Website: home-depot
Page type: cart
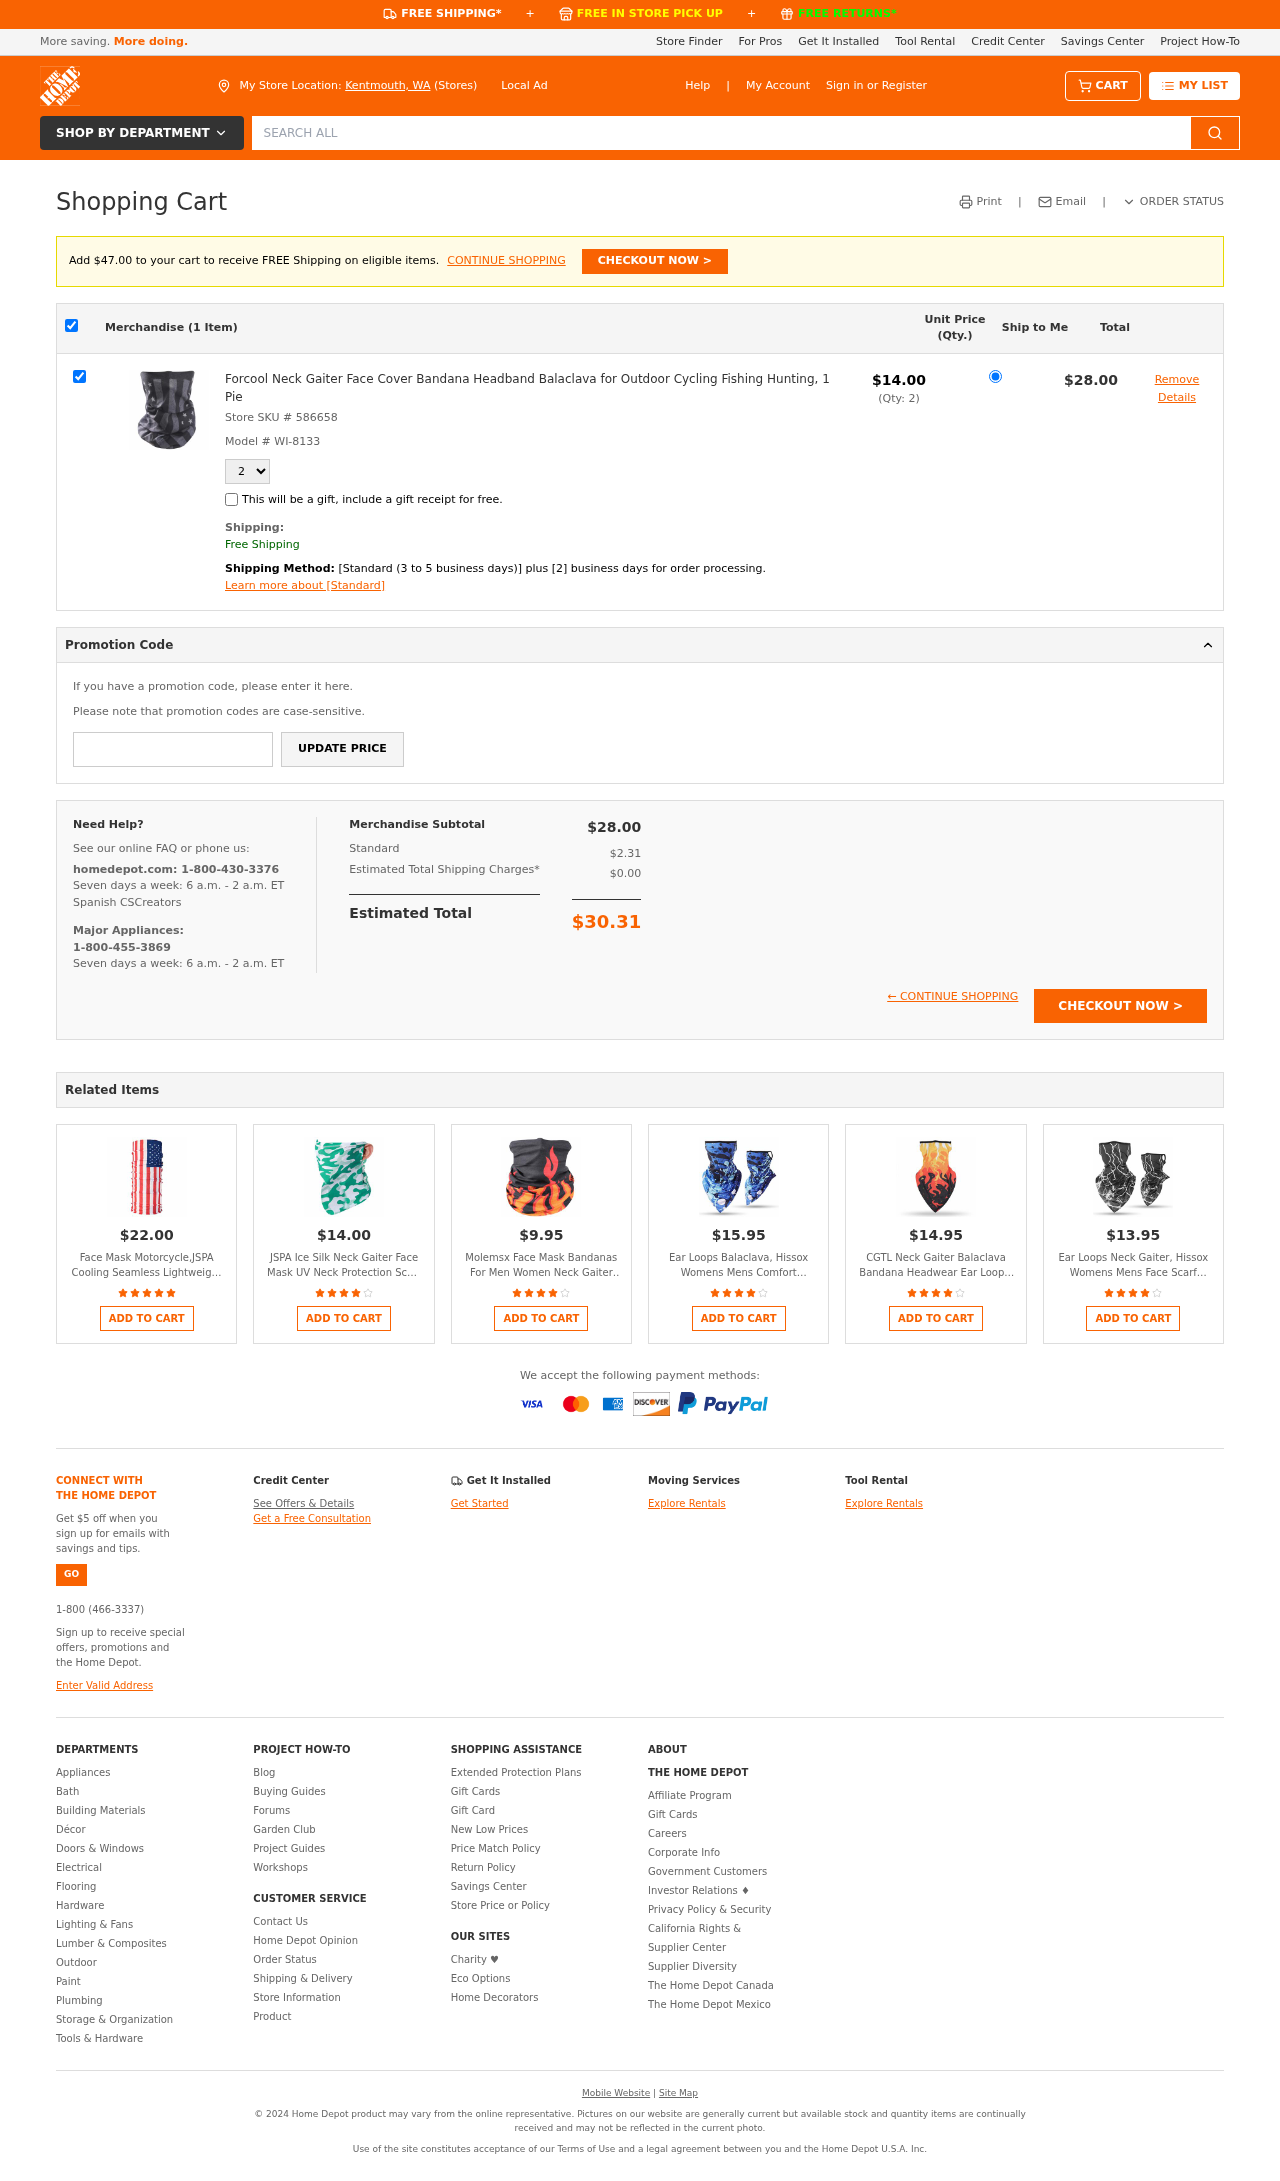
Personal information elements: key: PII_CITY_STATE
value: Kentmouth, WA
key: PII_PROMO_CODE
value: VIP8555
Product elements: key: PRODUCT1_NAME
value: Forcool Neck Gaiter Face Cover Bandana Headband Balaclava for Outdoor Cycling Fishing Hunting, 1 Pie
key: PRODUCT1_PRICE
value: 14
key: PRODUCT1_QUANTITY
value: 2
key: PRODUCT2_NAME
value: Face Mask Motorcycle,JSPA Cooling Seamless Lightweight Thin Moisture Wicking Neck Gaiter Summer Prot
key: PRODUCT2_PRICE
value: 22
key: PRODUCT2_RATING
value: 4.5
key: PRODUCT3_NAME
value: JSPA Ice Silk Neck Gaiter Face Mask UV Neck Protection Scarf Fishing Outdoor Bandanas for Men
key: PRODUCT3_PRICE
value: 14
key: PRODUCT3_RATING
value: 3.9
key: PRODUCT4_NAME
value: Molemsx Face Mask Bandanas For Men Women Neck Gaiter Summer Cooling Face Cover Face Dust Mask for Fi
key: PRODUCT4_PRICE
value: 9.95
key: PRODUCT4_RATING
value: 3.9
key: PRODUCT5_NAME
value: Ear Loops Balaclava, Hissox Womens Mens Comfort Bandana Face Scarf Bandana Mask Neck Gaiters Outdoor
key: PRODUCT5_PRICE
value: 15.95
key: PRODUCT5_RATING
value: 3.7
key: PRODUCT6_NAME
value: CGTL Neck Gaiter Balaclava Bandana Headwear Ear Loops, Ice Silk Cooling Sports Face Scarf for Dust O
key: PRODUCT6_PRICE
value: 14.95
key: PRODUCT6_RATING
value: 4.2
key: PRODUCT7_NAME
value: Ear Loops Neck Gaiter, Hissox Womens Mens Face Scarf Shield Bandana Ear Loops Dust UV Balaclava Outd
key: PRODUCT7_PRICE
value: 13.95
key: PRODUCT7_RATING
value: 3.5
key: PRODUCT1_SKU
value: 586658
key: PRODUCT1_MODEL
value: WI-8133
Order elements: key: AMOUNT_TO_FREE_SHIPPING
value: $47.00
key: ORDER_NUM_ITEMS
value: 1
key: ORDER_SUBTOTAL
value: $28.00
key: ORDER_TAX
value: $2.31
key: ORDER_SHIPPING_COST
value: $0.00
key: ORDER_TOTAL
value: $30.31
Search elements: key: HEADER_SEARCH
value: SEARCH ALL